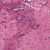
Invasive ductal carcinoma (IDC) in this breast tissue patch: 0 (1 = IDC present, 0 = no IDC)